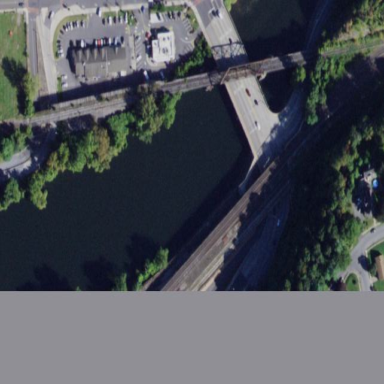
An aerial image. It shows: Man-made bridge.